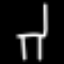
Label: chair